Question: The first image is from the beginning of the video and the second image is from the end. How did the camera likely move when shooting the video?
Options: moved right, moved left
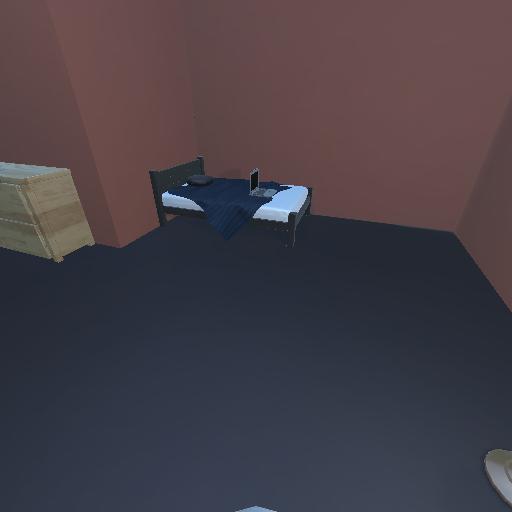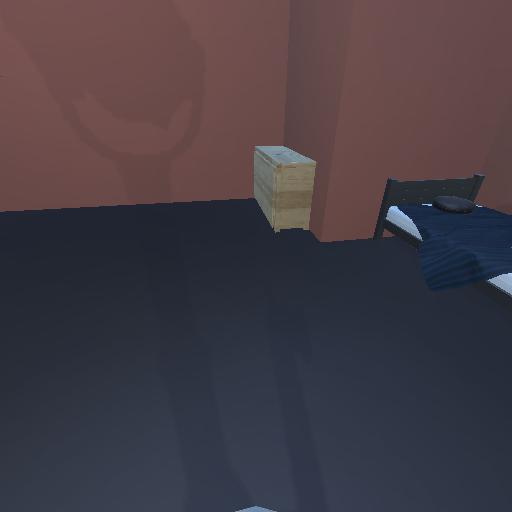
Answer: moved right